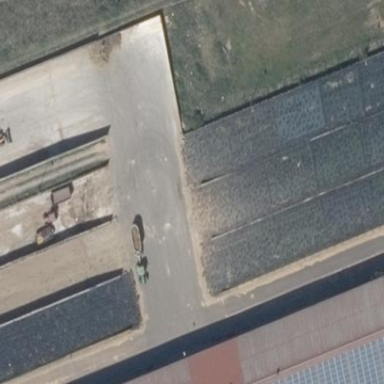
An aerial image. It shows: Bunker silo.